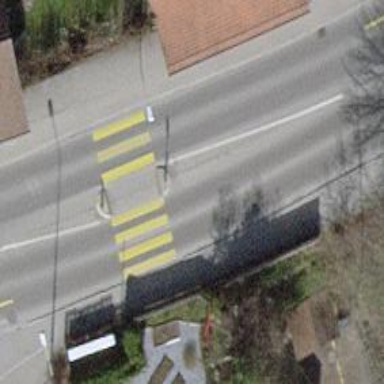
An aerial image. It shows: Uncontrolled zebra crossing with central island.